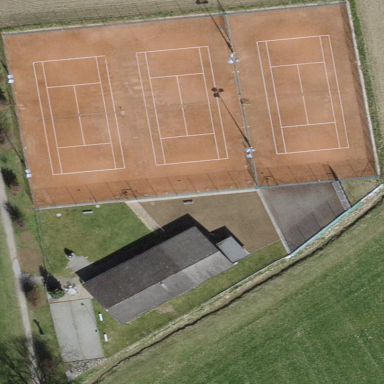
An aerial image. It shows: Sports center on leisure land.